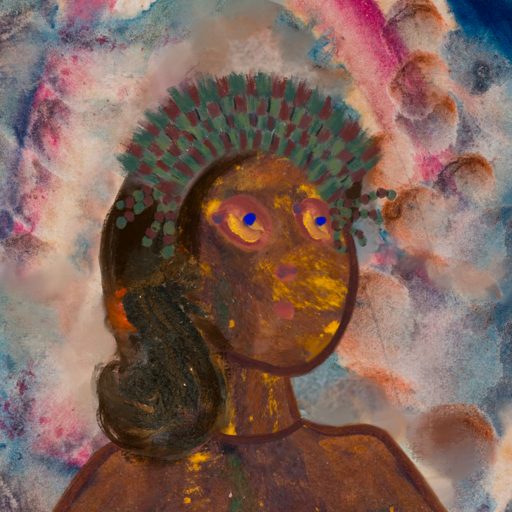
Background: Rupkatha, Head And Neck Side: Comrade, Face Side: Mother_And_Son_Son, Bust: Comrade, Hair Side: Gypsy_Queen, Head Accessory: After_Raid_Crown, Second Necklace: Blank, Necklace: Blank, Baby: Blank